Question: This is how symbol concatenation is done in .
'#define conc(a,b) a ## b'
eg:
'conc(hello,World)' will make the symbol 'helloWorld'.
What I need to know is a bit different. Say there's a variable 'n' that hold some integer. Now I need to create a symbol by concatenating another symbol with the 'n'.
Eg:
'n = 2'
I need to define some 'function(...)' so that 'function(symbol,n)' will give 'symbol1' (not 'symboln') and when 'n = 3', 'function(symbol,n)' will give 'symbol3' etc...
How can I define something like that?
---
This is what i really want to achieve. First, this is to be used to in 'AtmelStudio' to program an 'atmega' micro-controller. There are 4 'USART' modules there so are seperate set of registers, which change there names only by the number of the module.
For example, the four baud rate registers in four modules are 'UBRR0L', 'UBRR1L', 'UBRR2L', 'UBRR3L'. (and there are several more, see below).

I need to write a function to initialize a given module by setting up values of the relevant registers. Since the register names vary only by the module number, if I can define some pre-processor directive as asked in this post, I can write a single function representing register names by some symbols, so the symbols will be bear relevant register names and the thing will go fine..
Eg:
If i can define 'conc(a,b)' to do what I need, a simple function
'''
void init(int no){
conc(UBRR,no) = 0xF0;
}
'''
Will be able to use to represent all the followings;
'''
UBRR0 = 0xF0;
UBRR1 = 0xF0;
UBRR2 = 0xF0;
UBRR3 = 0xF0;
'''
If this is not achievable, only thing I know is to re-write four separate functions. But hope there will be better alternatives..
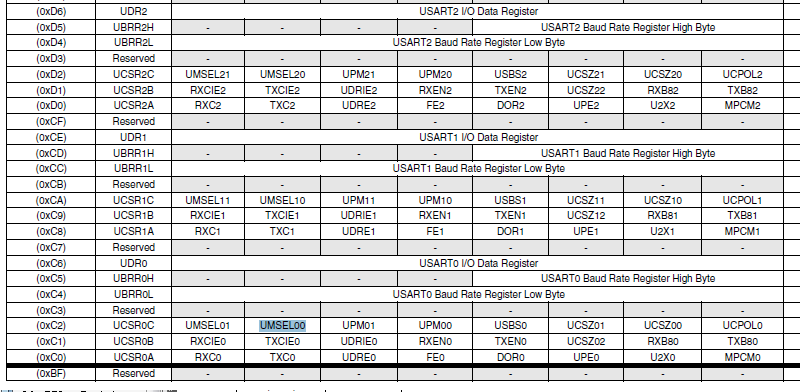
Answer: Preprocessor will operate on your code, BEFORE compilation & obviously much before run time. So no preprocessor directive can solve your purpose.
The closest match would be to use a switch case as below:
'''
switch(n){
case 0: ptr=&symbol0; break;
case 1: ptr=&symbol1; break;
case 2: ptr=&symbol2; break;
case 3: ptr=&symbol3; break;
case 4: ptr=&symbol4; break;
case 5: ptr=&symbol5; break;
//etc... needs to be filled manually.
}
'''
& then operate on '*ptr'...
Also if your variable names are going to be sequential, why not have an array, with name as symbol & 'symbol0' changed to 'symbol[0]' ?
EDIT:
Saw the edit in the question now.
You can have switch case as shown above, or create an array of pointers, which will hold 'UBRR0L', 'UBRR0L' etc. & then use it with index. As much as I know, they are just registers & will be present at fixed addresses.